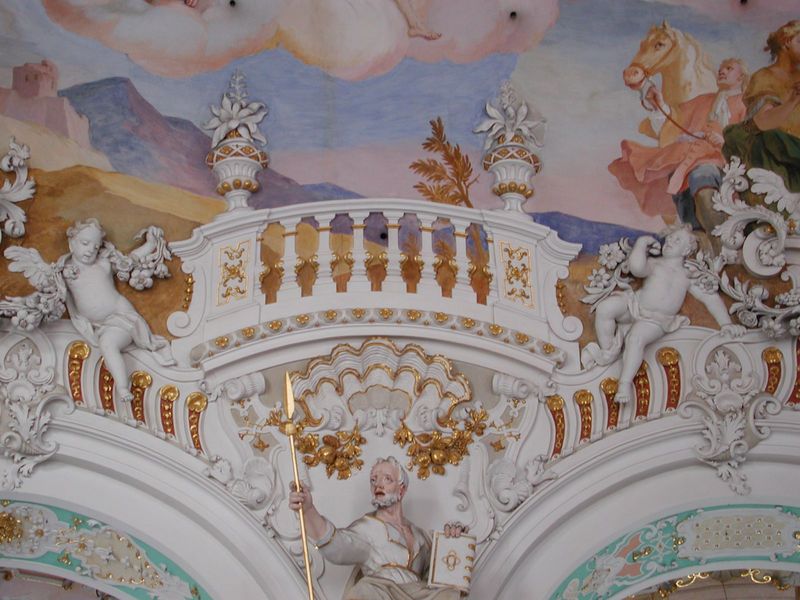
Titel: Deckenfresken der Wallfahrtskirche Steinhausen
Künstler: Johann Baptist Zimmermann
Standort: Steinhausen, Unserer lieben Frau, Pfarrkirche St. Peter und Paul (EU - D - BW)
Schlagwörter: berg, blau, blätter, gemälde, himmel, mann, weiß, wolken, landschaft, blumen, frau, pastell, raum, wolke, bart, wand, barock, bibel, bild, brüstung, kirche, gold, decke, pflanzen, rokoko, rosa, pferd, engel, ranken, bogen, stab, berge, lanze, verzierung, wandmalerei, stuck, vasen, geländer, ruine, buch, vergoldet, balustrade, zwickel, girlanden, wandschmuck, schnörkel, treppenhaus, heiliger, ballustrade, muschel, speer, deckengemälde, fresko, putten, verspielt, putti, ornamnet, apostel, figure, gekröse